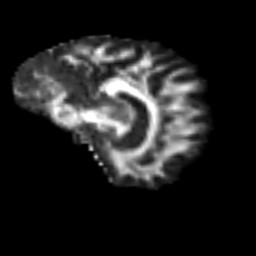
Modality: FA
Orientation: sagittal
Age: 40
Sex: female
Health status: ill
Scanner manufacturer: siemens
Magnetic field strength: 3 T
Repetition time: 8.7 s
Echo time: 0.11 s